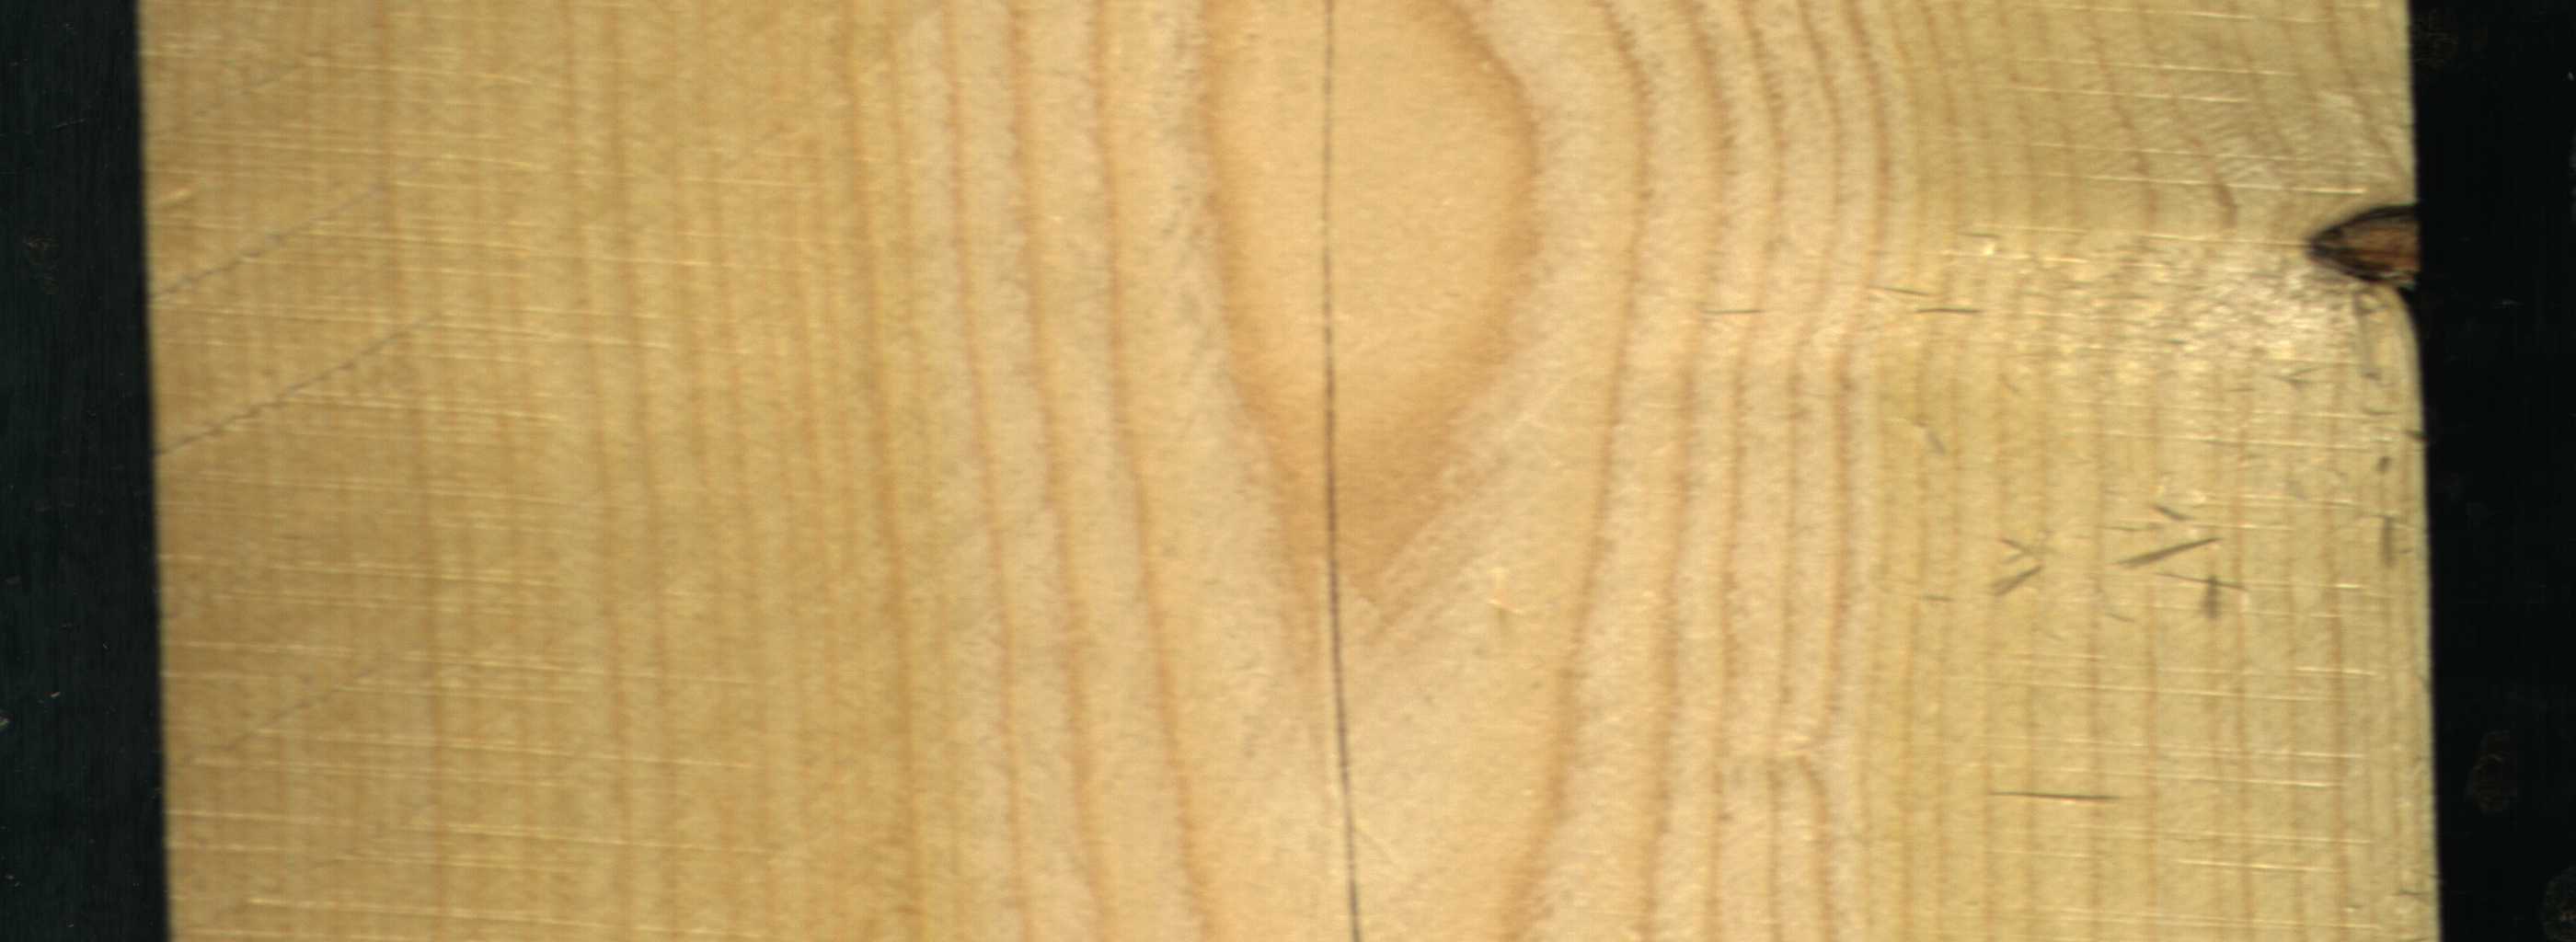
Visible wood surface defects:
Crack
Dead_Knot